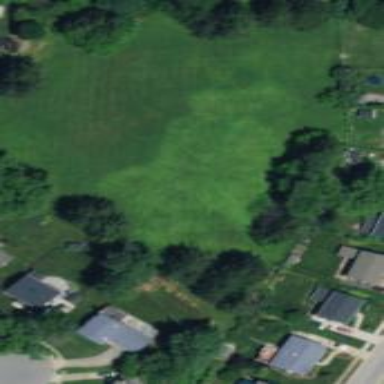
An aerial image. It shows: Village green area.